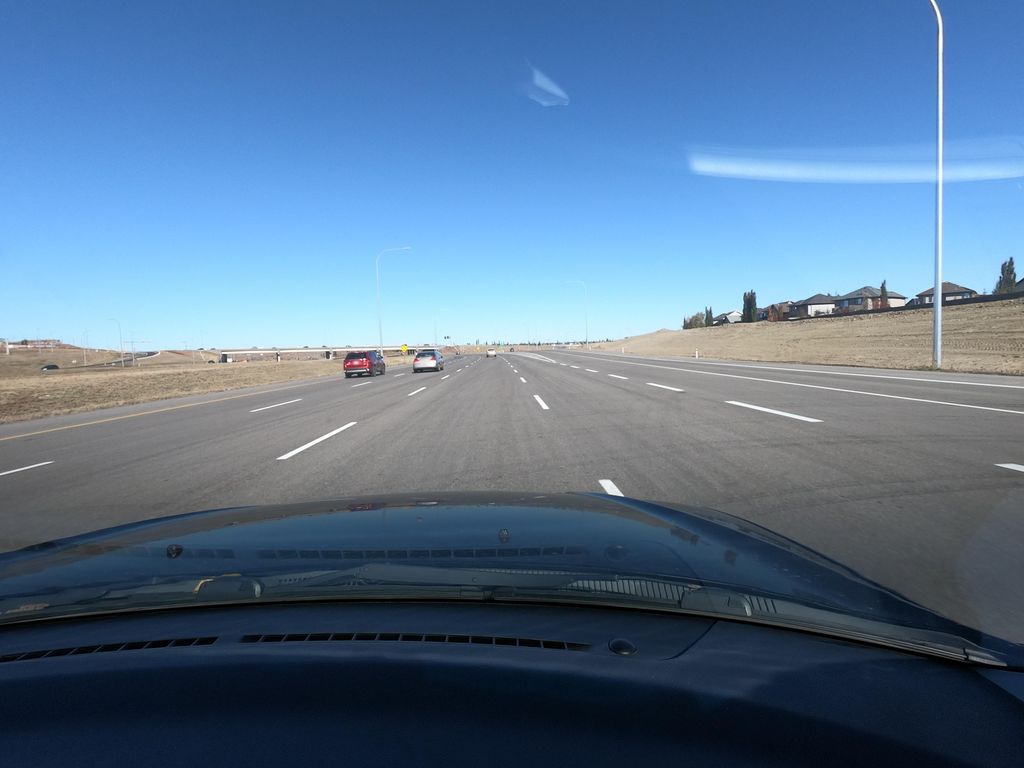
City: calgary